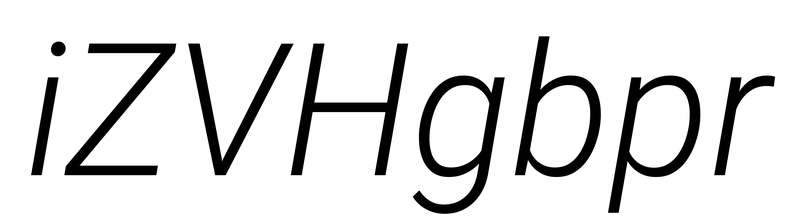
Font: Roboto-Italic_Light_Italic